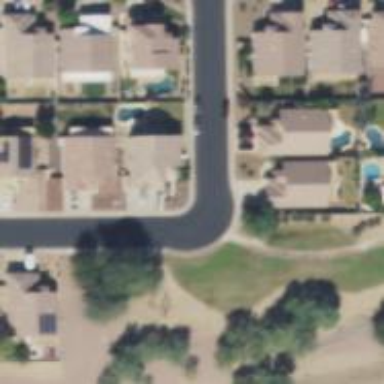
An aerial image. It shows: Residential road with asphalt surface.